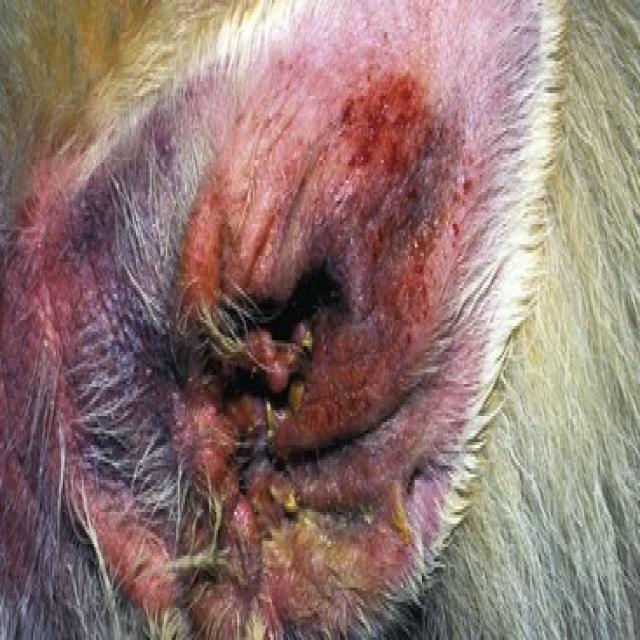
Canine fungal skin infection — characterized by alopecia, scaling, crusting, and circular lesions. Common agents include Malassezia and Candida species.